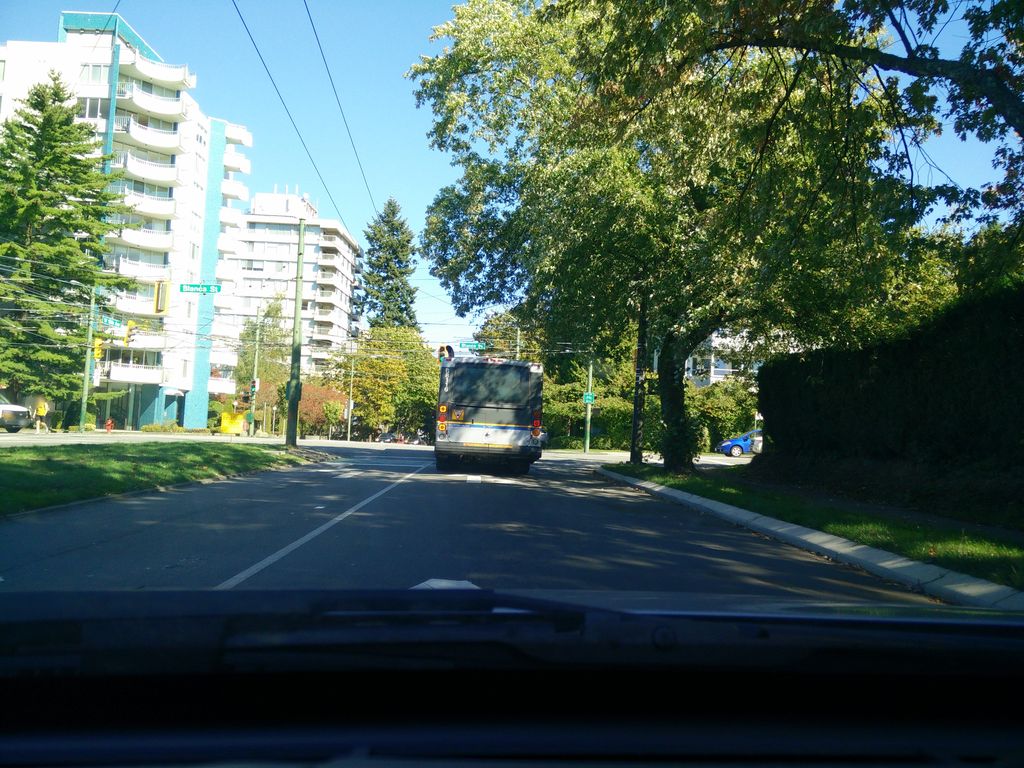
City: vancouver